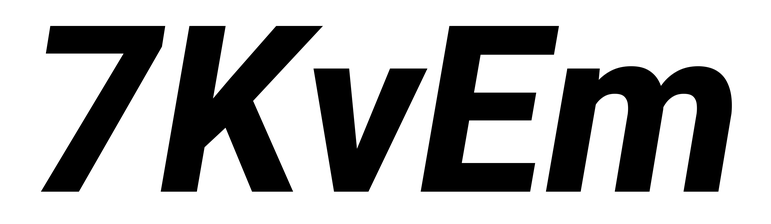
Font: Roboto-Italic_ExtraBold_Italic